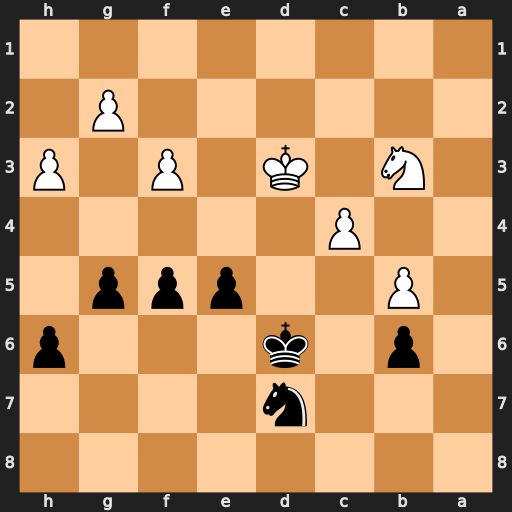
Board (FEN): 8/3n4/1p1k3p/1P2ppp1/2P5/1N1K1P1P/6P1/8
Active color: b
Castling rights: -
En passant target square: -
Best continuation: Nc5+ Nxc5 Kxc5